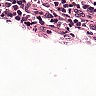
Metastatic tissue present: no